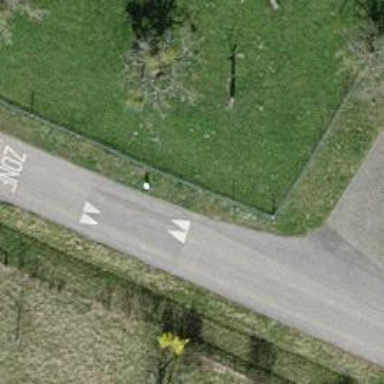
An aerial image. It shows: Traffic hump for calming the traffic.